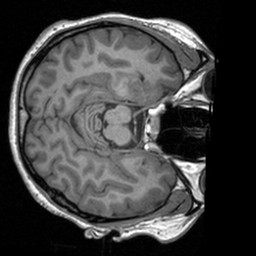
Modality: T1w
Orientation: axial
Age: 21
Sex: female
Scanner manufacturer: siemens
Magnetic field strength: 3 T
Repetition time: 1.9 s
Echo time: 0.00226 s